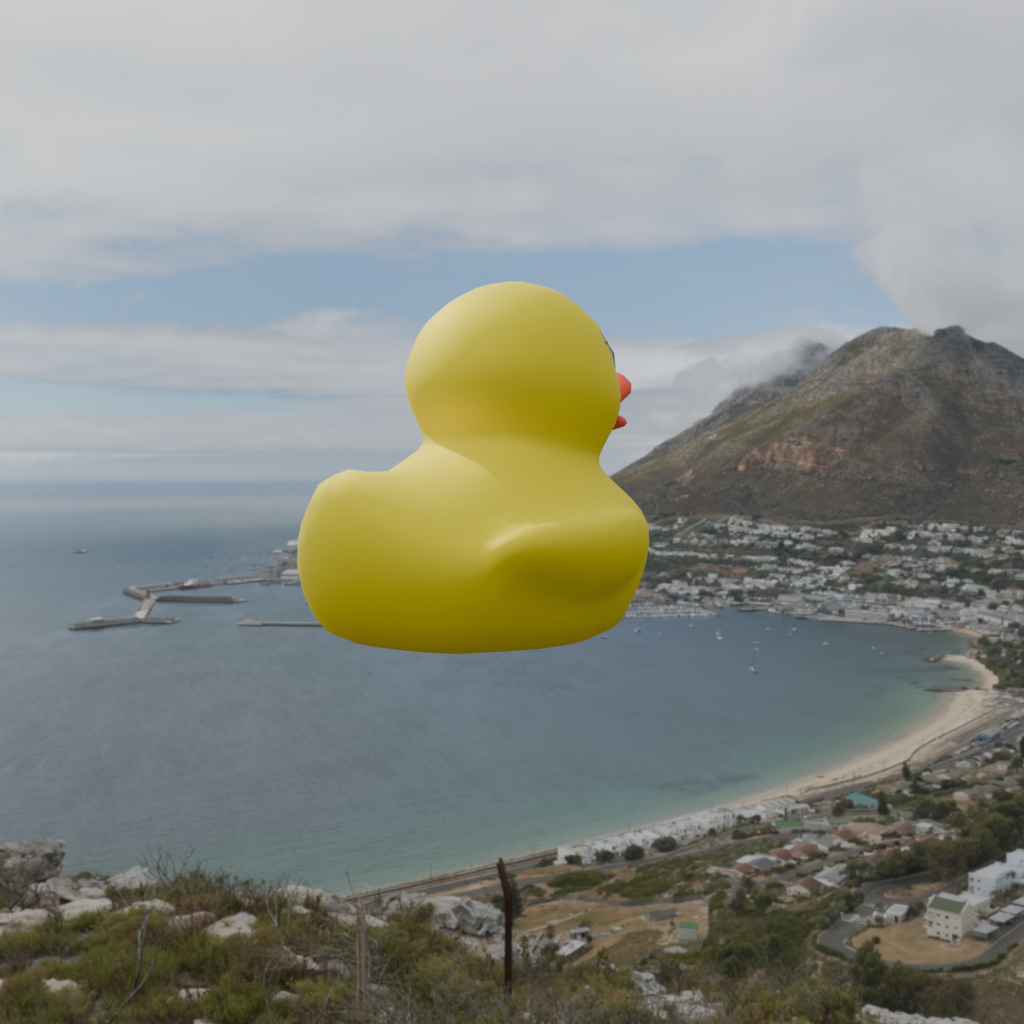
an image of a yellow rubber duck seen from <back_right> rocky landscape with a cloudy view of the sea.